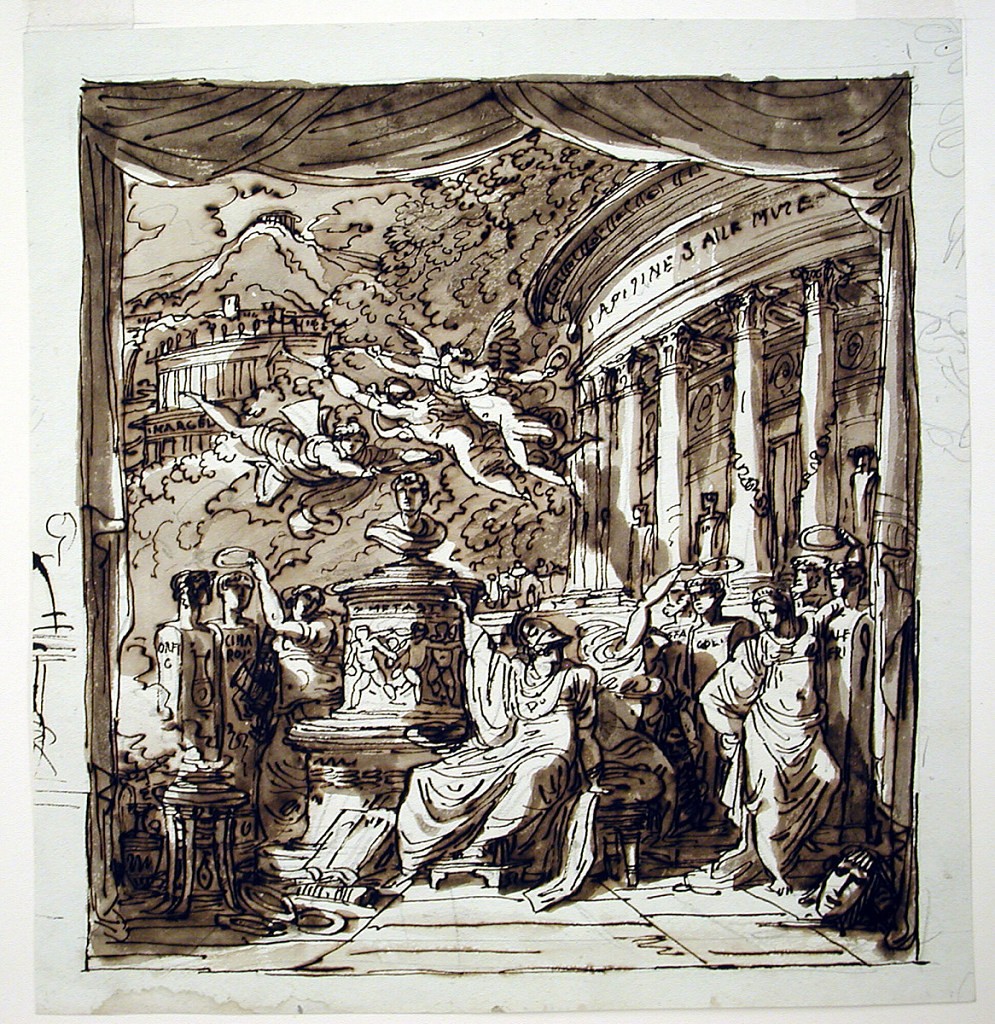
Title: Stage Curtain: Minerva Honoring the Poets on Parnassus
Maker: Felice Giani, Italian, 1758–1823
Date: ca. 1815
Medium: Pen and brown ink, brown wash, over black chalk on paper
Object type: Drawing
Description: A group of female figures dressed in Classical garments are sitting and standing in the foreground.  To the left, is a monument comprised of a base, round pedestal, and bust of man's head.  Three flying figures are suspended directly above the monument.  Further to the left, is a stool upon which sits an incense burner.  Behind the stool are two tall pedestals with busts.  Behind the foreground grouping, to the right, is a round, colonnaded building with an inscription.  Directly behind the group is a smoke-filled middle ground.  In the distance another colonnaded building is visible.  A curtain frames the entire scene.